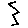
Label: zigzag